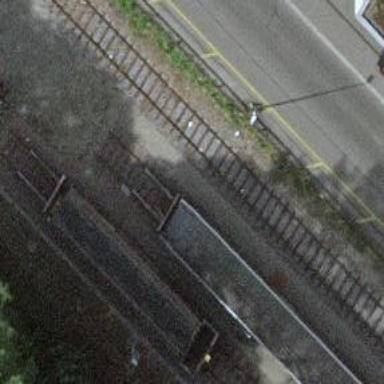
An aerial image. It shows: Railway buffer stop.